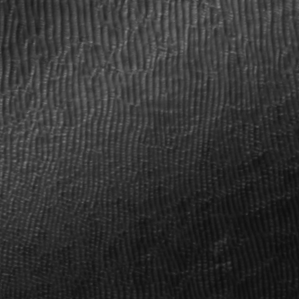
Label: frost